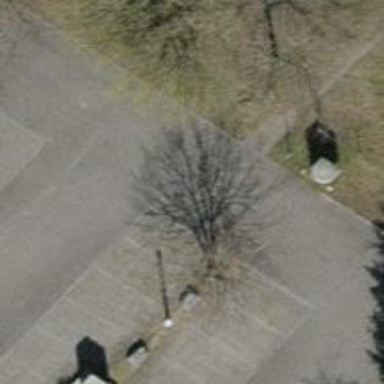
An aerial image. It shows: Asphalt parking aisle along service road.